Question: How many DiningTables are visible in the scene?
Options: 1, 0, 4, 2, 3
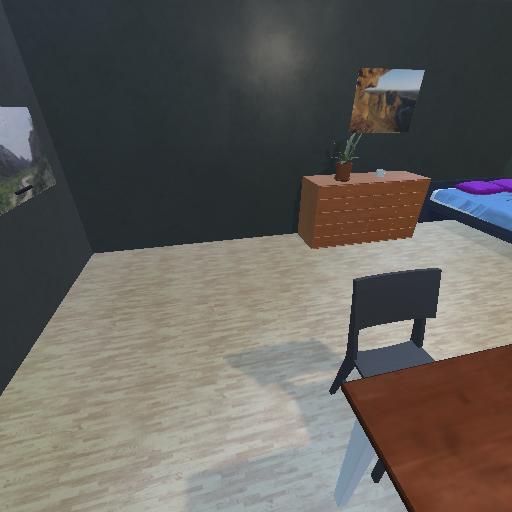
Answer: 1